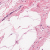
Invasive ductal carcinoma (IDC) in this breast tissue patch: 0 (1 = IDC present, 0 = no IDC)